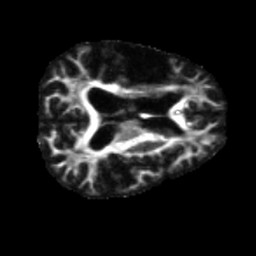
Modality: FA
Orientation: axial
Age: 58
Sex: male
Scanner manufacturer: siemens
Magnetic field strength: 3 T
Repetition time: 5.47 s
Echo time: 0.0854 s